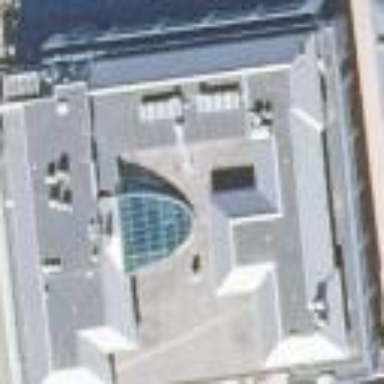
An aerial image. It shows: Mall building.